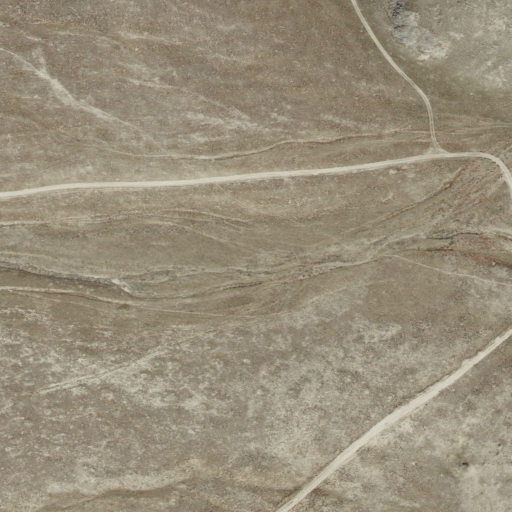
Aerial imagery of valley in Utah named Beards Hollow containing shrub and grassland